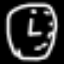
Label: clock